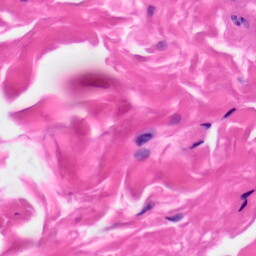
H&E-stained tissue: Skin